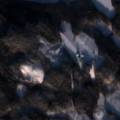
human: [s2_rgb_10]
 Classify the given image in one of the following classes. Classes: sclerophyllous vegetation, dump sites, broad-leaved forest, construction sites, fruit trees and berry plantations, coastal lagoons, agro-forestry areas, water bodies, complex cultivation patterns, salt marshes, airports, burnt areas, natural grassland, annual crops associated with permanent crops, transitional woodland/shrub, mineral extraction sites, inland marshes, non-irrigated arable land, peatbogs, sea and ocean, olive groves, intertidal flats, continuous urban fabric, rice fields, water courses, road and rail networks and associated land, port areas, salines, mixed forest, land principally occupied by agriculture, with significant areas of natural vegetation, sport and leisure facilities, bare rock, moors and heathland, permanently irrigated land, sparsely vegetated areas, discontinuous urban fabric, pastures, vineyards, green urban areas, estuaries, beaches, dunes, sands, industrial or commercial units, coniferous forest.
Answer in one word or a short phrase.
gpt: coniferous forest, mixed forest, water bodies